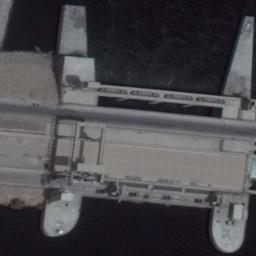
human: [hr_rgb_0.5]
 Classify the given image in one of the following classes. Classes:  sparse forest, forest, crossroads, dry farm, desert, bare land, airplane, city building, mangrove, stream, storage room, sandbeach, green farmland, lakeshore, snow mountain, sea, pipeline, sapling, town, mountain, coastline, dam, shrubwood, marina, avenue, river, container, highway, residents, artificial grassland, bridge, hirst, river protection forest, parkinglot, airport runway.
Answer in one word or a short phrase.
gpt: dam